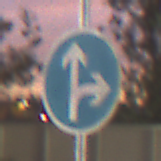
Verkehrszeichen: VorgeschriebeneFahrtrichtungGeradeausOderRechts
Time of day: SunriseSunset
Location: Outdoor (Urban)
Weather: PartlyCloudy
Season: NotSpecified
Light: Artificial